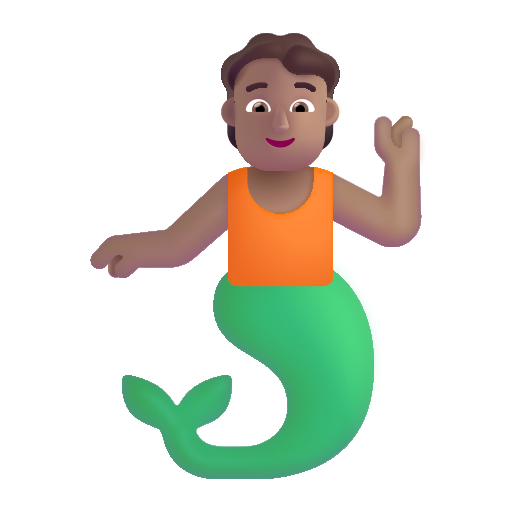
person merpeople color